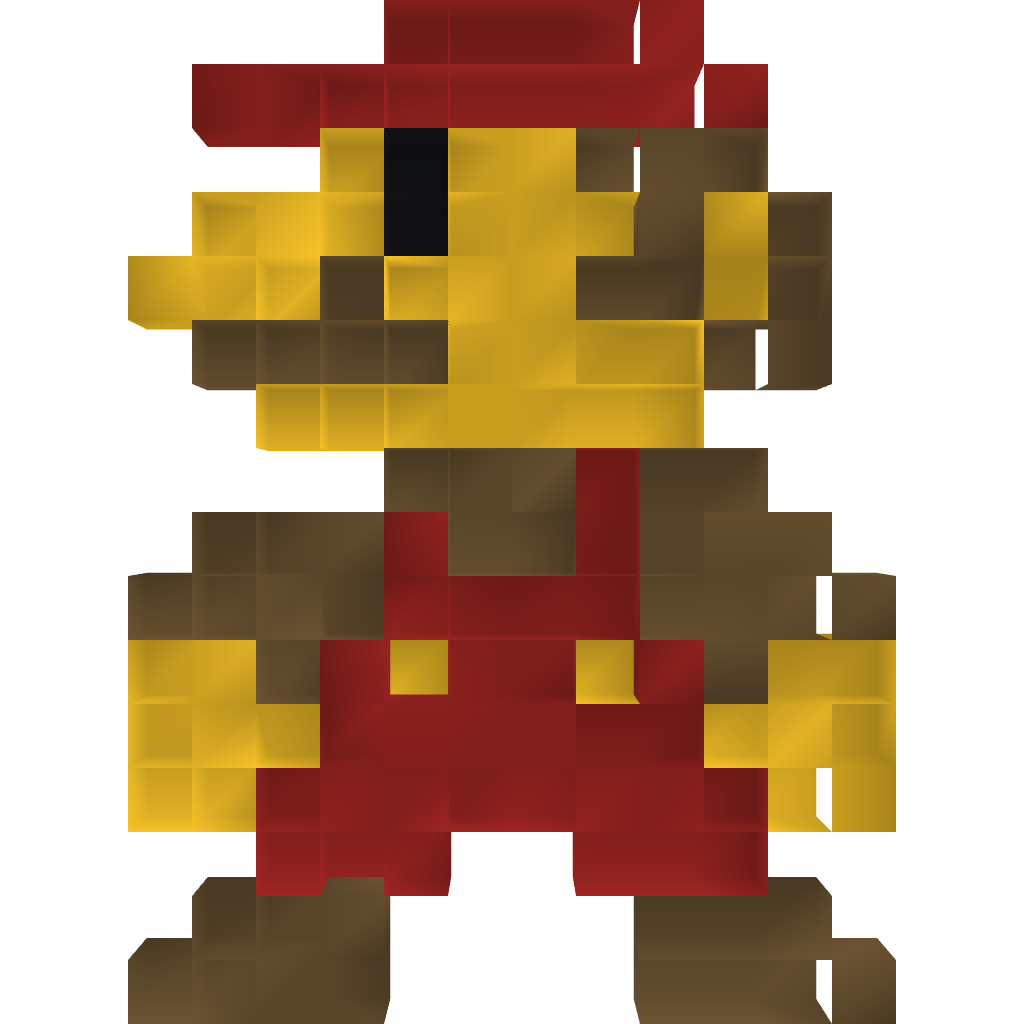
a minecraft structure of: Mario pixel art